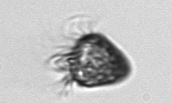
Label: Ciliophora